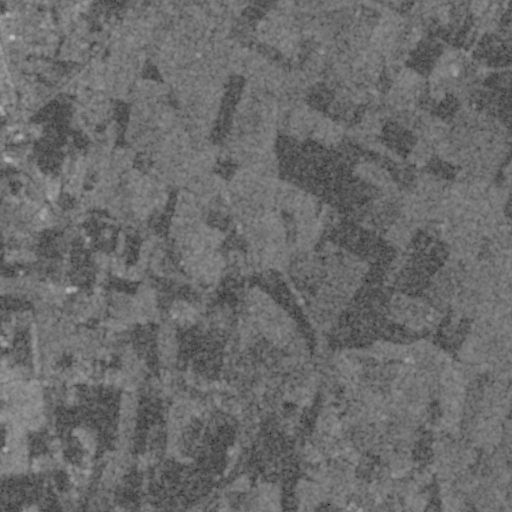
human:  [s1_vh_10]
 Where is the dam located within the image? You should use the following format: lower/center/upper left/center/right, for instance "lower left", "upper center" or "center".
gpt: The dam is located in the upper left of the image.
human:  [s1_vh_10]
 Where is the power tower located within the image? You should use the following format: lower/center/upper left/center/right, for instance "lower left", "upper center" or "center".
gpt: The power tower is located in the upper of the image.
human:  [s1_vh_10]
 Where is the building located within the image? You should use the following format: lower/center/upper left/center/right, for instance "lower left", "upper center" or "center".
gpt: There is no building in the image.

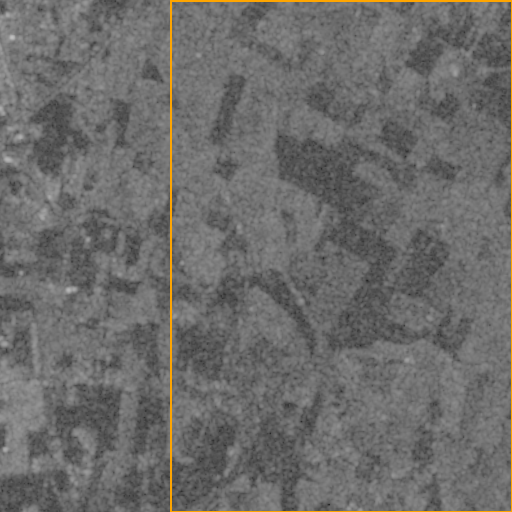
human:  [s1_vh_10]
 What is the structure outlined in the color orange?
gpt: The structure outlined in orange is a crop field.
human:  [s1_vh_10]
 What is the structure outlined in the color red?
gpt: There is no red outline.